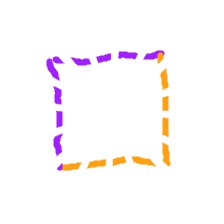
Shape: square